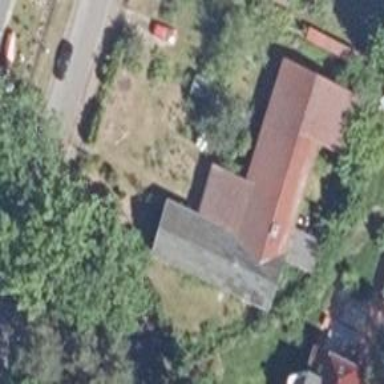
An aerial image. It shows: Detached building.